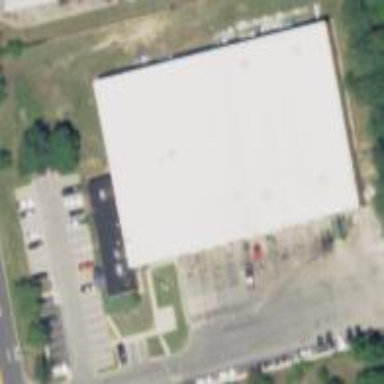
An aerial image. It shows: Warehouse building.